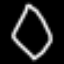
Label: diamond